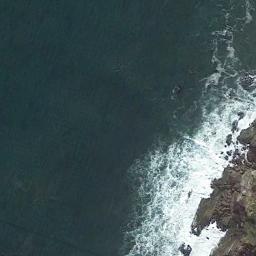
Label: beach